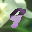
Label: 9